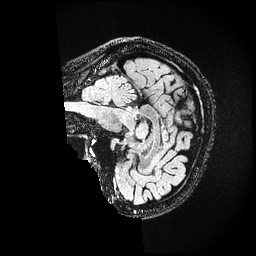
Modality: FLAIR
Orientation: sagittal
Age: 46
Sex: female
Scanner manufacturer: ge
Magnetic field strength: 3 T
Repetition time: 4.802 s
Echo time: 0.1169 s